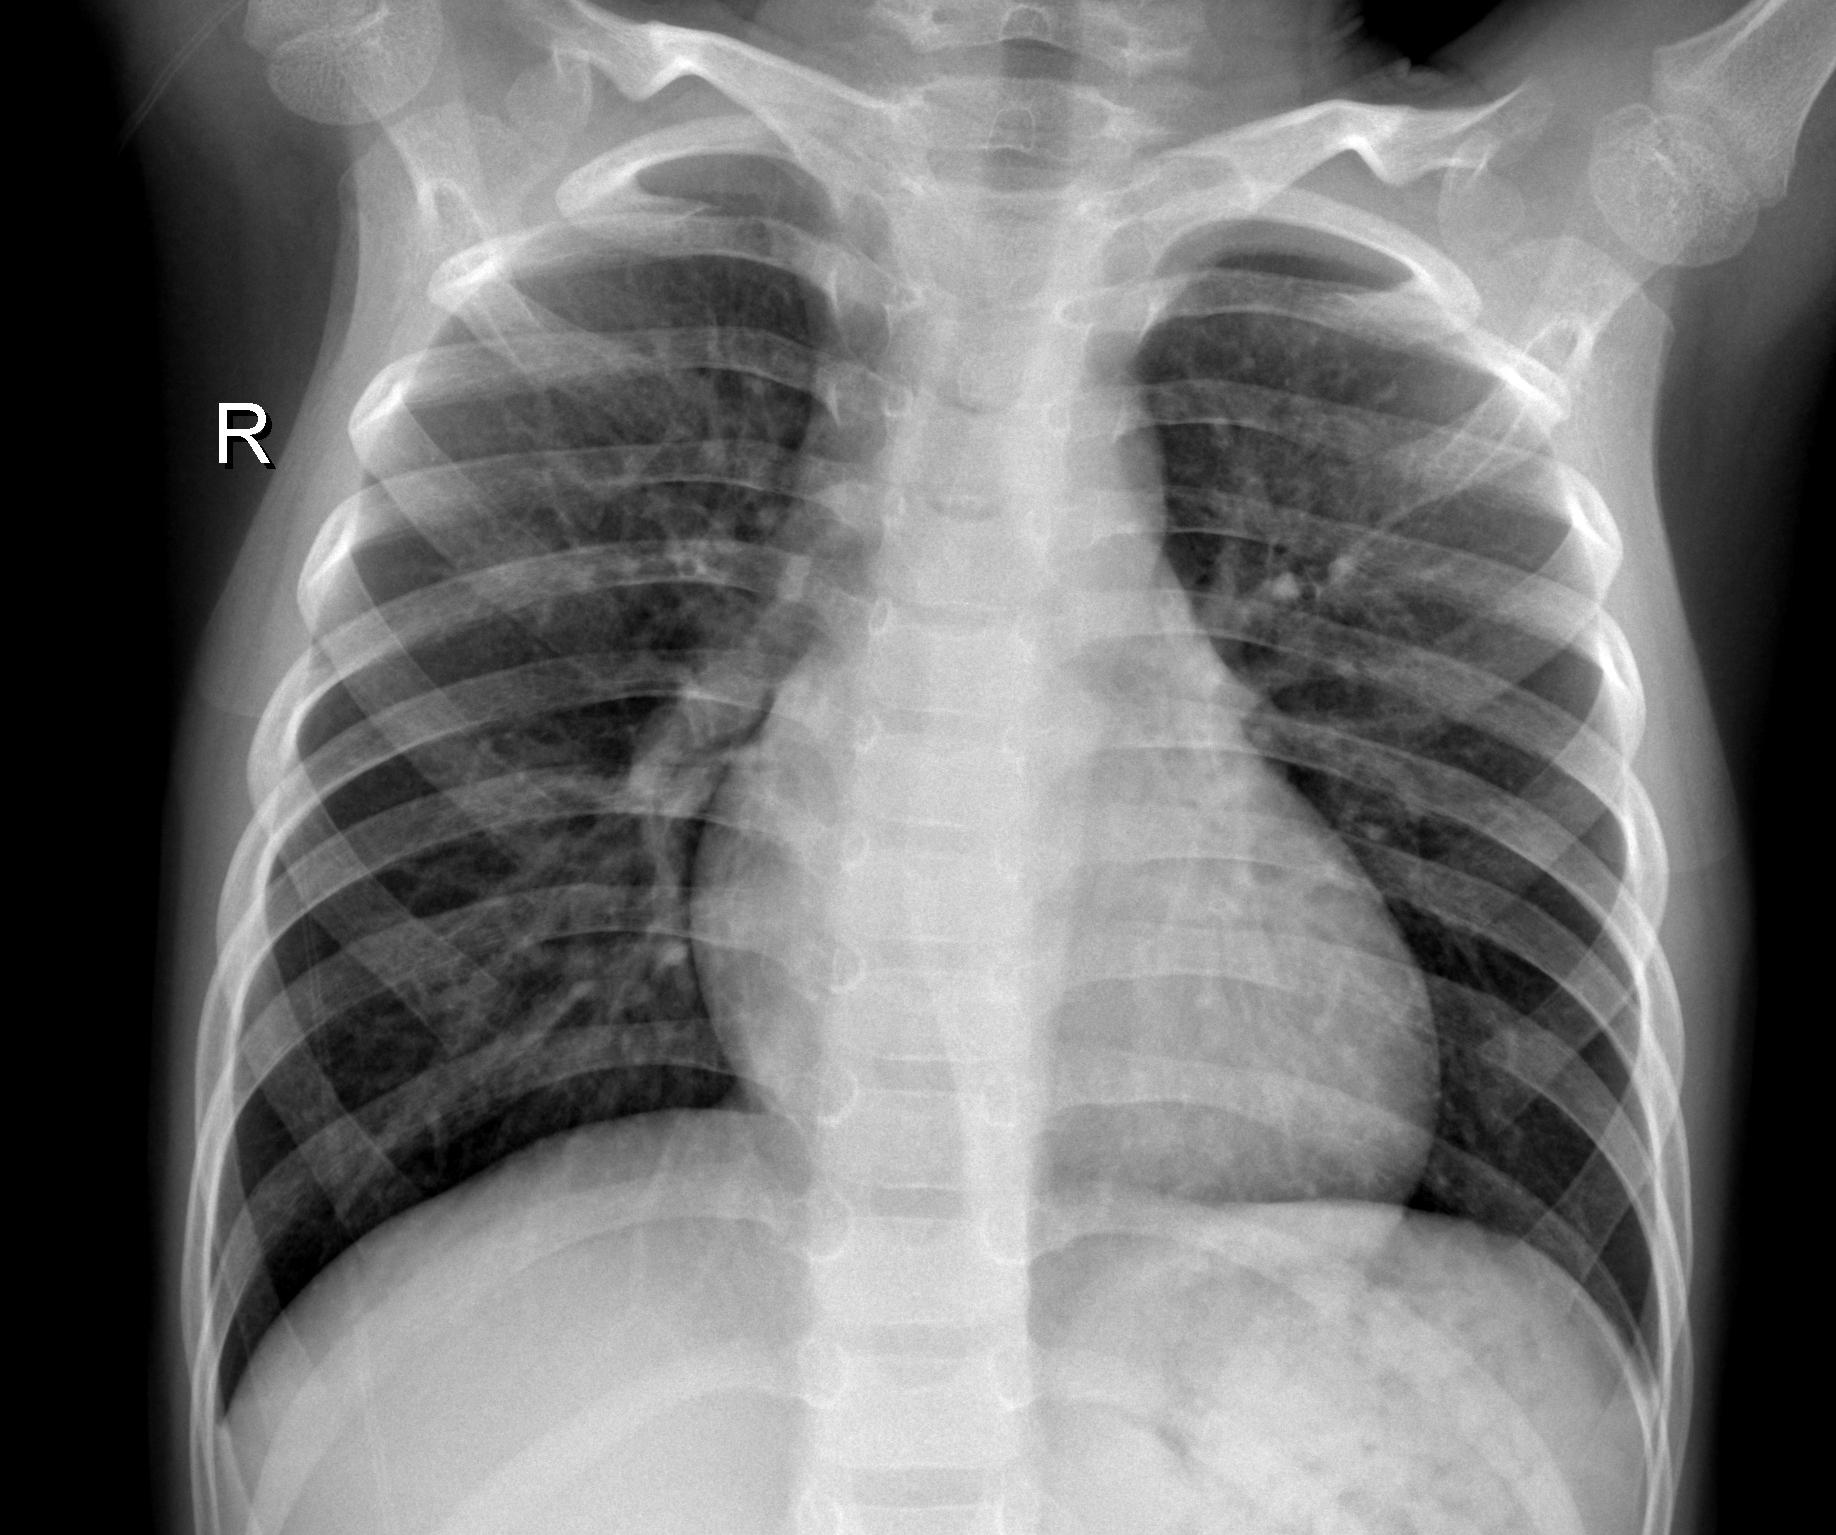
Diagnosis: PNEUMONIA